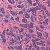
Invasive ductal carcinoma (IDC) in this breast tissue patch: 1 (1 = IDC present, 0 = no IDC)